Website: crate-barrel
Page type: billing-address
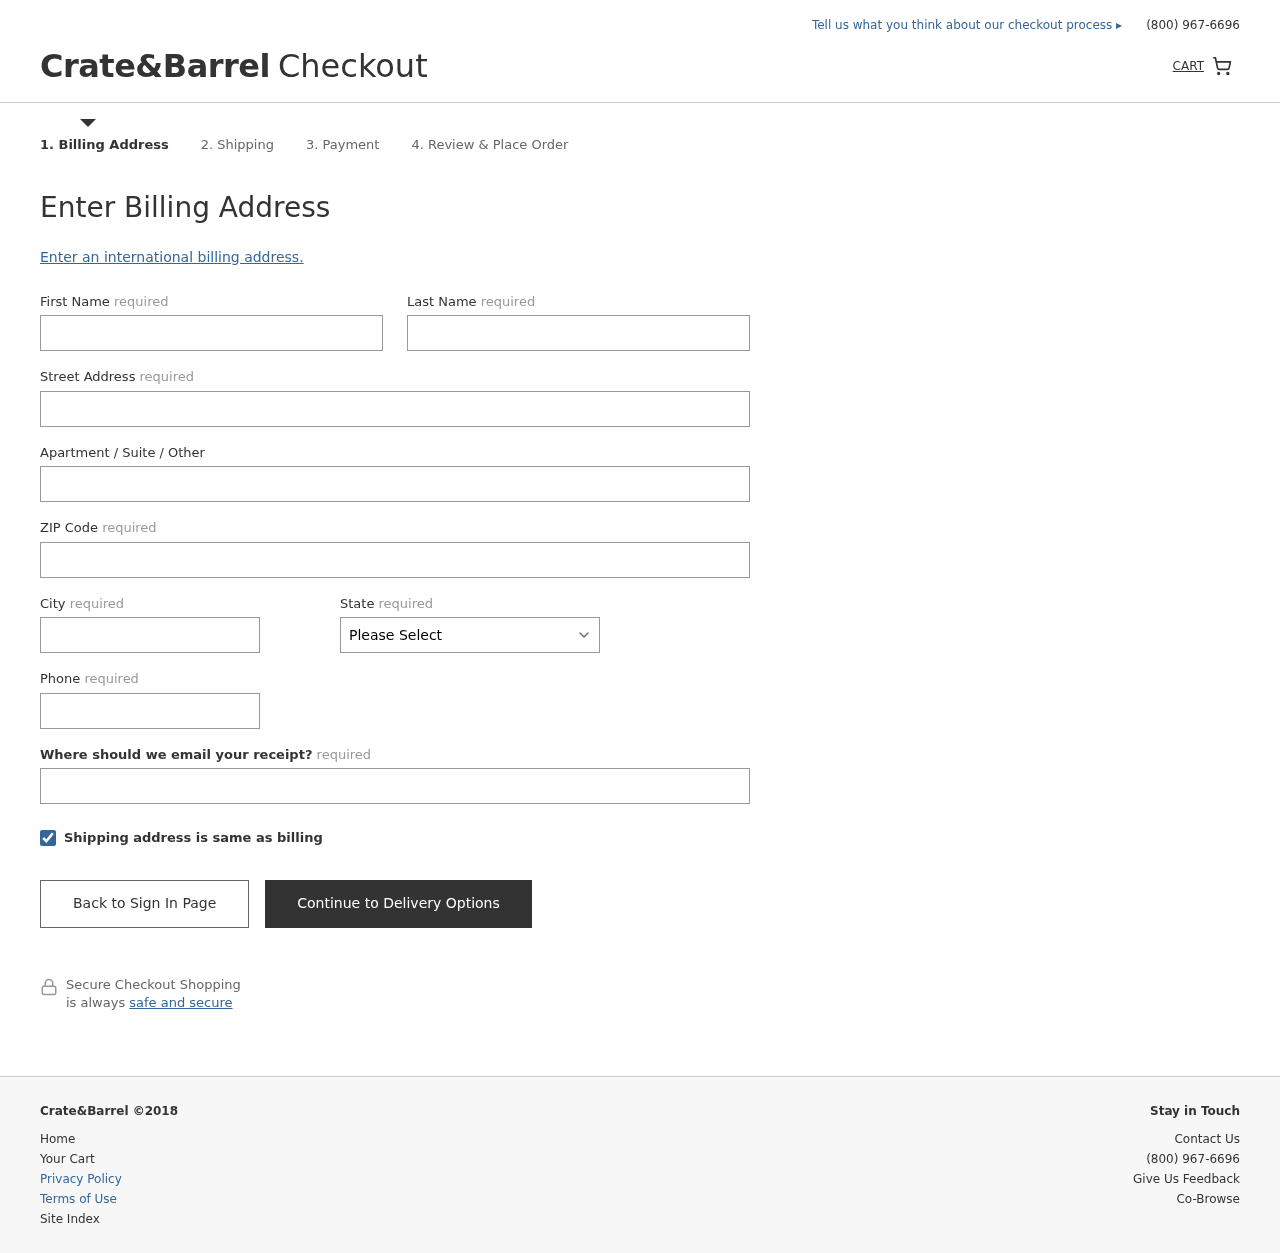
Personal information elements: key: PII_STATE
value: Oregon
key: PII_FIRSTNAME
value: Bethany
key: PII_LASTNAME
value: Parker
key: PII_STREET
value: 2247 Weeks Meadows
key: PII_STREET2
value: Apt. 497
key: PII_POSTCODE
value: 62310
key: PII_CITY
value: East Danielton
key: PII_PHONE
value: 4072112551
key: PII_EMAIL
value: bparker@hotmail.com